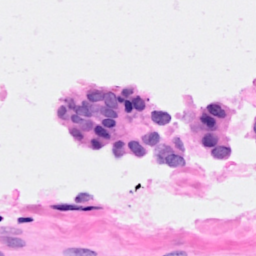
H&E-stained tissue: Breast